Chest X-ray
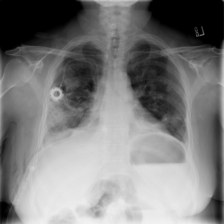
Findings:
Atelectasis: negative
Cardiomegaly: negative
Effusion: negative
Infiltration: positive
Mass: negative
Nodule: positive
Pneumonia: negative
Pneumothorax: negative
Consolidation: negative
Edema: negative
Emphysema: negative
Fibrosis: negative
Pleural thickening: negative
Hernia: negative